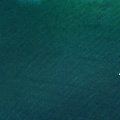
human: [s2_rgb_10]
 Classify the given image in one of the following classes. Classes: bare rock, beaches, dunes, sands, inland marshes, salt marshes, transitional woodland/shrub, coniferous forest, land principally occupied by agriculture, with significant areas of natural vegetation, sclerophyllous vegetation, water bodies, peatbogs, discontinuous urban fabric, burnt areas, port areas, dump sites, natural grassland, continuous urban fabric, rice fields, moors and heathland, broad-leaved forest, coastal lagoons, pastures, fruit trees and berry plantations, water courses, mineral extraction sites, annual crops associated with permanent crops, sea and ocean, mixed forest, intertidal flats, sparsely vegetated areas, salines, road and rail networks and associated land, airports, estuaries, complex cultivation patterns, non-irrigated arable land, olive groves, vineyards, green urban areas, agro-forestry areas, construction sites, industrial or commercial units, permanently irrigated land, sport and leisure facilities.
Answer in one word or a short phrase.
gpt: sea and ocean